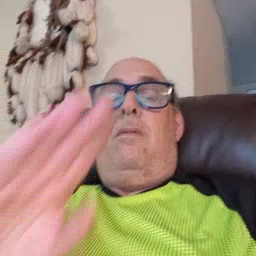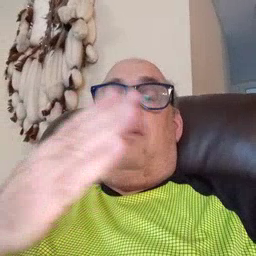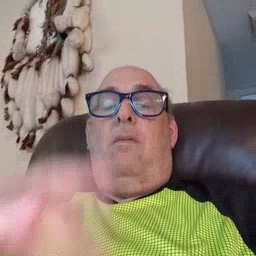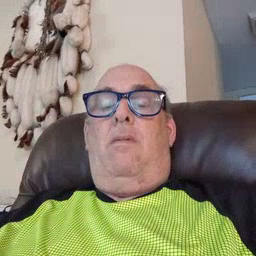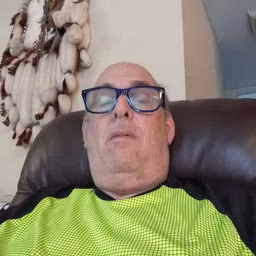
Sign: book